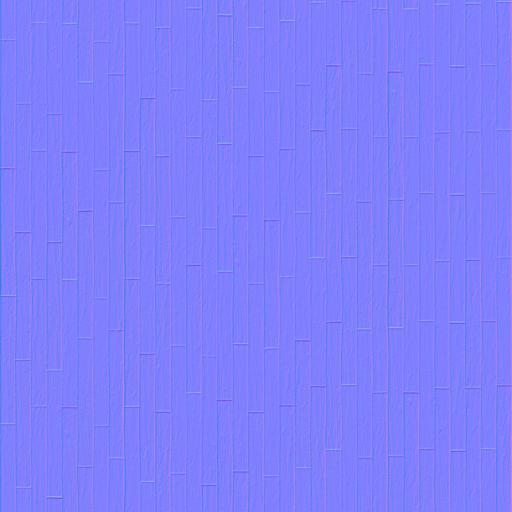
clean dark floor flooring parquet wood wooden